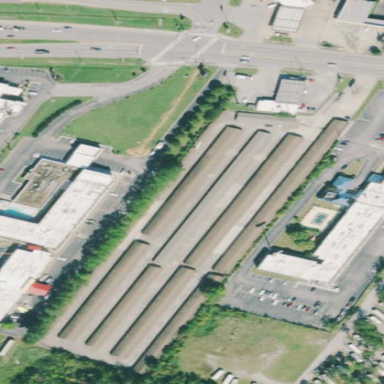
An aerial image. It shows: Building designated for self storage.